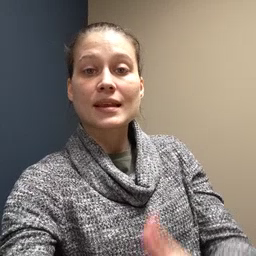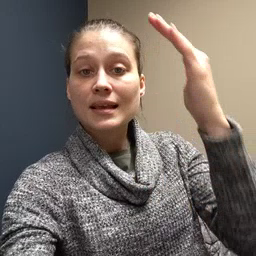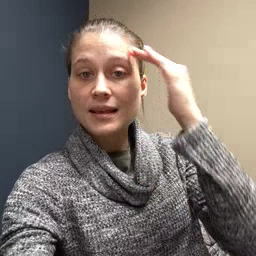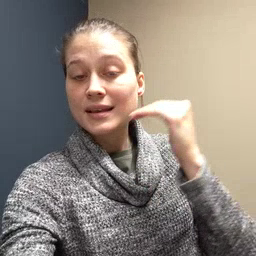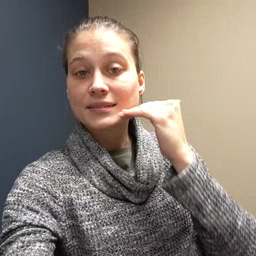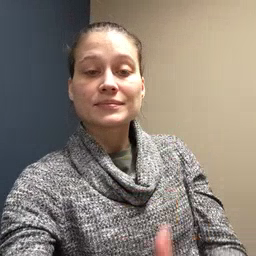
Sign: head